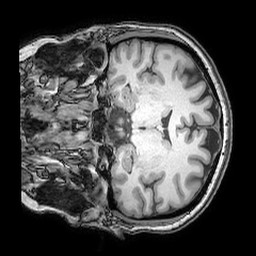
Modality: T1w
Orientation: coronal
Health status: ill
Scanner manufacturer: philips
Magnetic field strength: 3 T
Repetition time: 0.007 s
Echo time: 0.0035 s